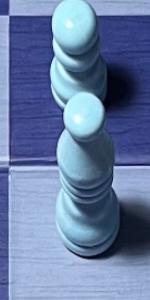
Label: Bishop_White